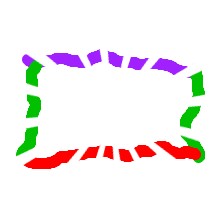
Shape: rectangle